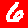
Digit: 6